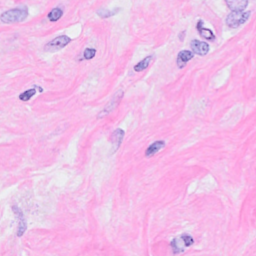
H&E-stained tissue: Breast